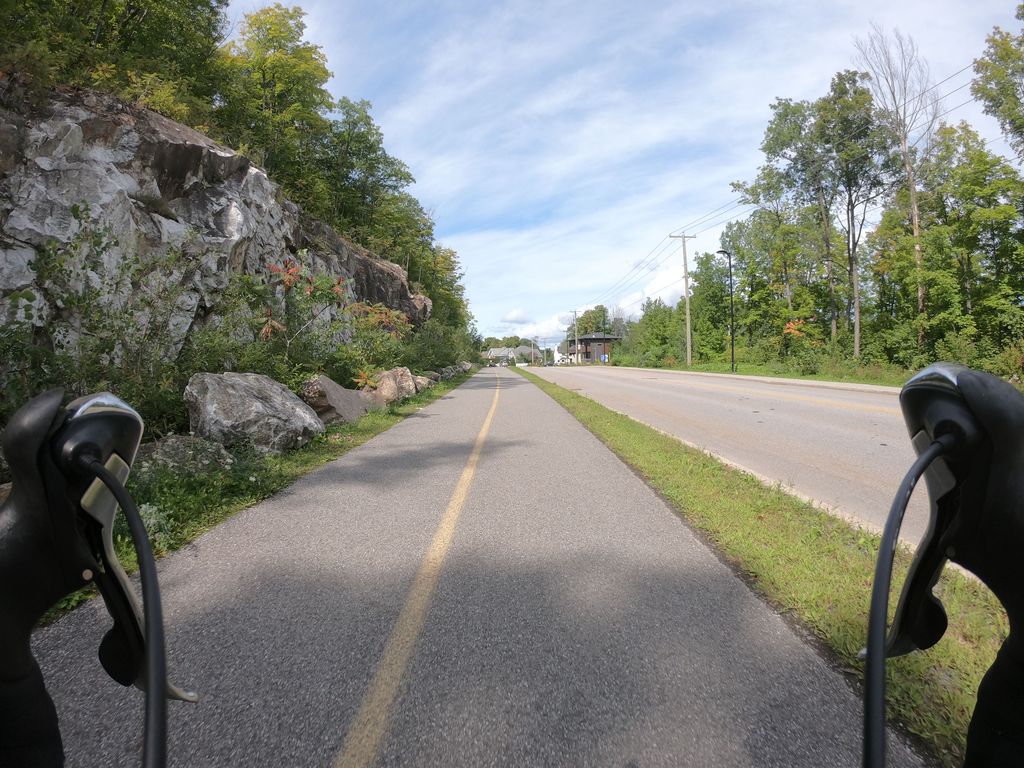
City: ottawa-gatineau